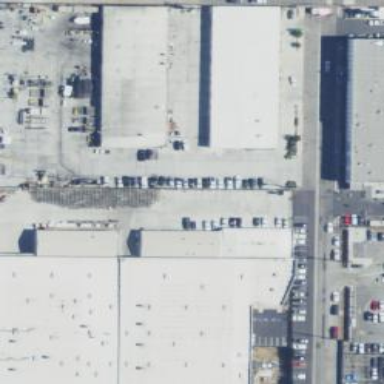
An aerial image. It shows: Warehouse building.